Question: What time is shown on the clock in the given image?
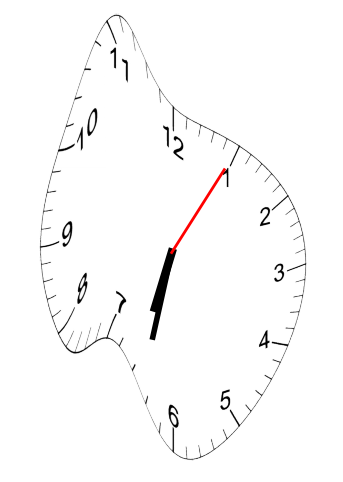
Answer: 06:32:05